Aerial crown-view tile of a tropical tree (Barro Colorado Island, Panama), acquired 20241112:
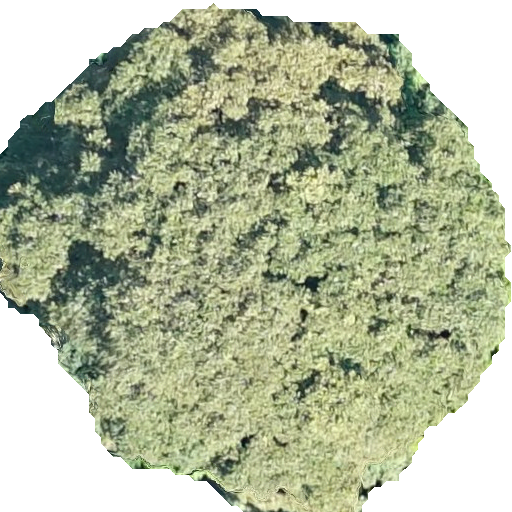
Species: Dipteryx oleifera
GBIF accepted scientific name: Dipteryx oleifera
Crown area: 306.307 m²